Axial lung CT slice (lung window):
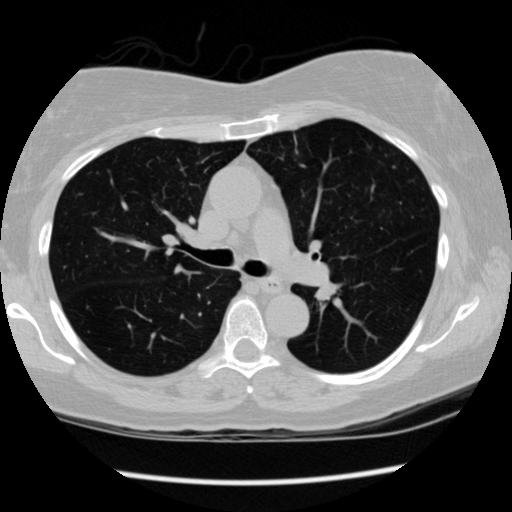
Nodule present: no